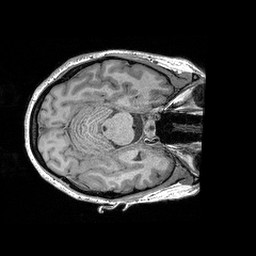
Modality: T1w
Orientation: axial
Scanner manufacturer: siemens
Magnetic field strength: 3 T
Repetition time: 2.3 s
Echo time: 0.00298 s